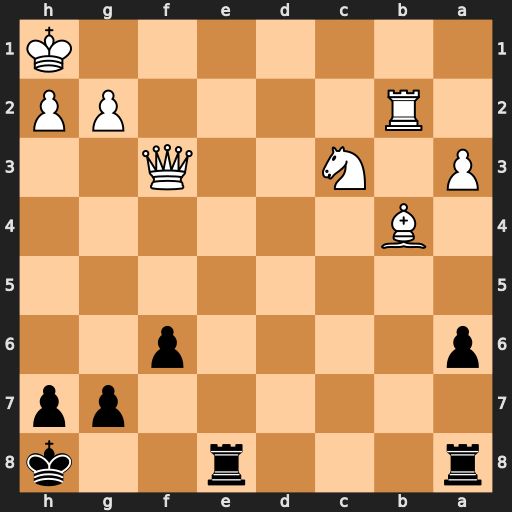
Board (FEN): r3r2k/6pp/p4p2/8/1B6/P1N2Q2/1R4PP/7K
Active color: b
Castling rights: -
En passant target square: -
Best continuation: Re1+ Qf1 Rxf1#